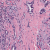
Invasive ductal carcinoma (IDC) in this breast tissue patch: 1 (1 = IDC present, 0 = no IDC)